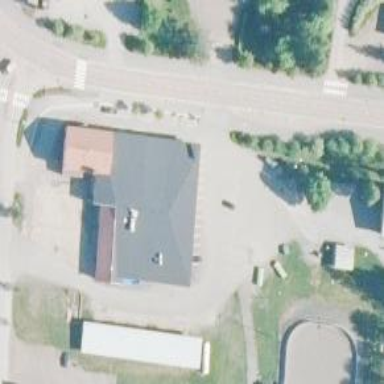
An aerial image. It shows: Post office.